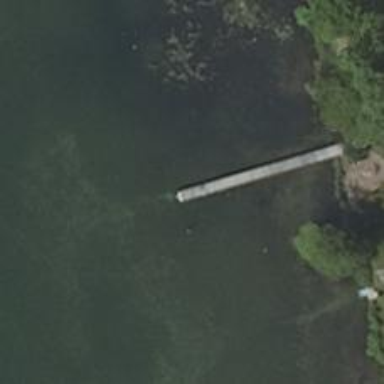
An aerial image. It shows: Man-made pier.